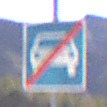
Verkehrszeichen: EndeKraftfahrstrasse
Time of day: Midday
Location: Outdoor (Nature)
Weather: Clear
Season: NotSpecified
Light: Natural